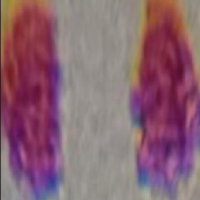
Label: telophase